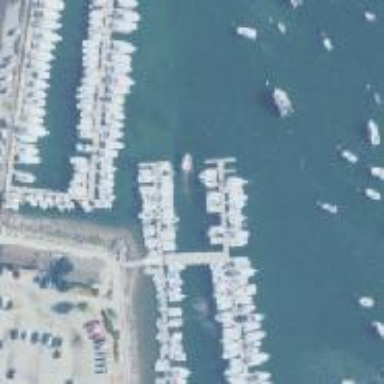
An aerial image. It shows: Man-made pier.